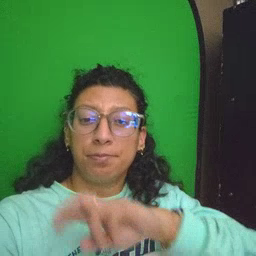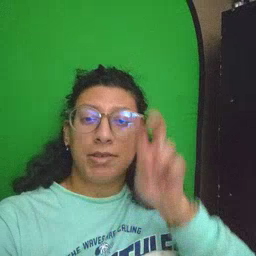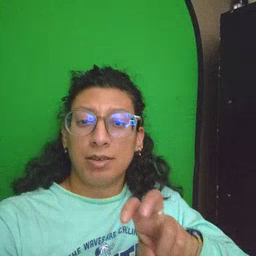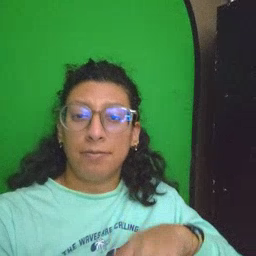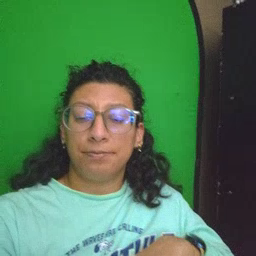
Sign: pizza